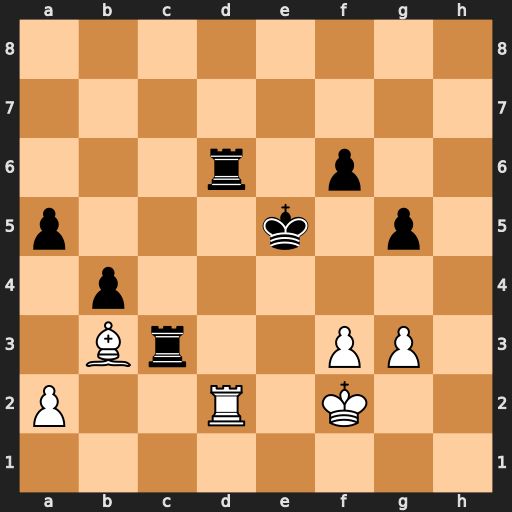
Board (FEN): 8/8/3r1p2/p3k1p1/1p6/1Br2PP1/P2R1K2/8
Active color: w
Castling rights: -
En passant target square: -
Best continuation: f4+ gxf4 gxf4+ Kxf4 Rxd6